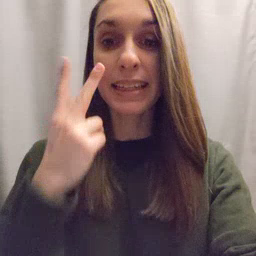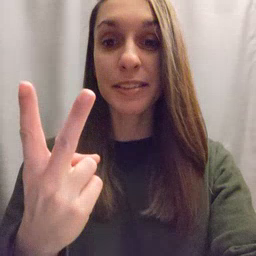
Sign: see